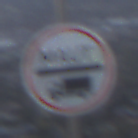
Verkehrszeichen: Mautpflicht
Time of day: SunriseSunset
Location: Outdoor (Suburban)
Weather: Clear
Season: NotSpecified
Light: Natural